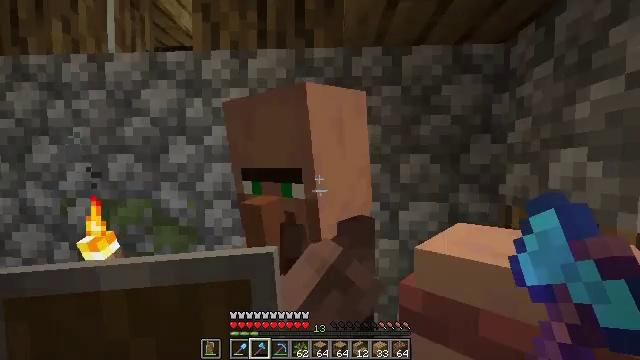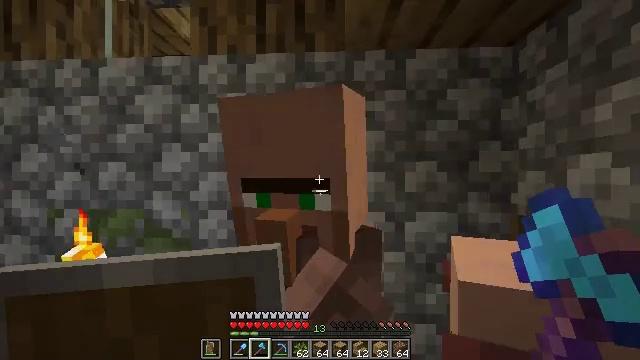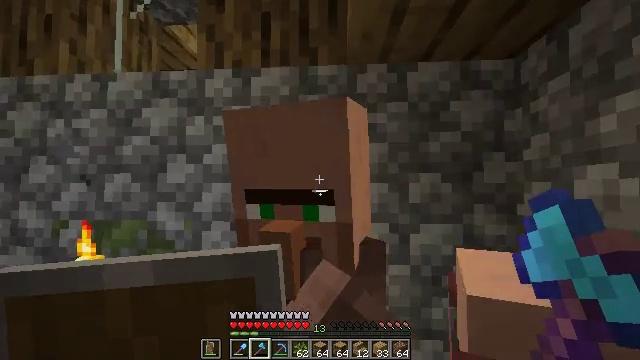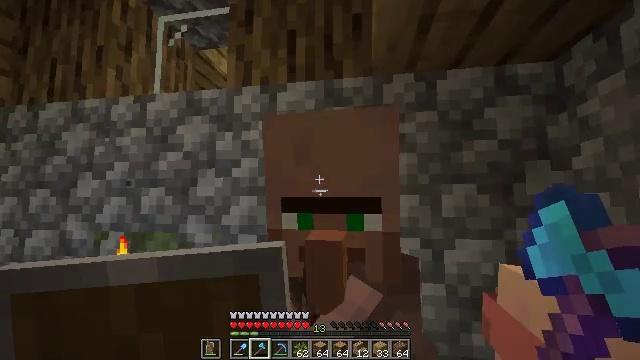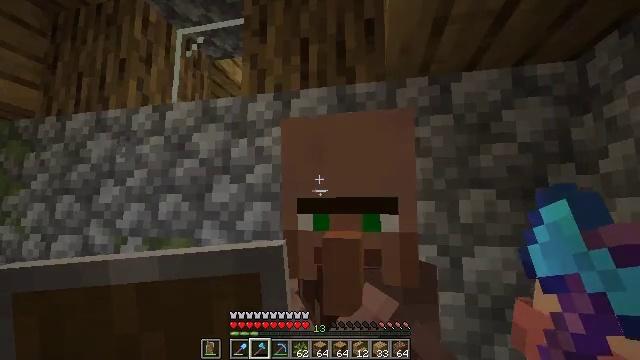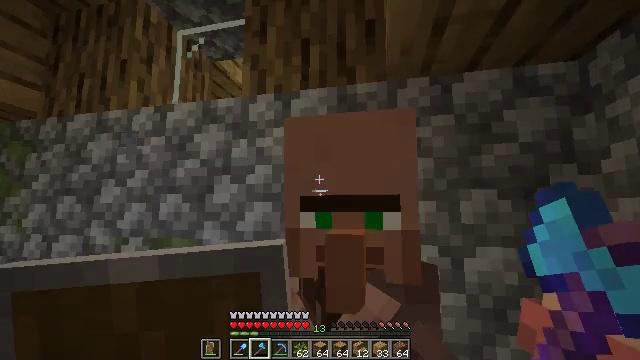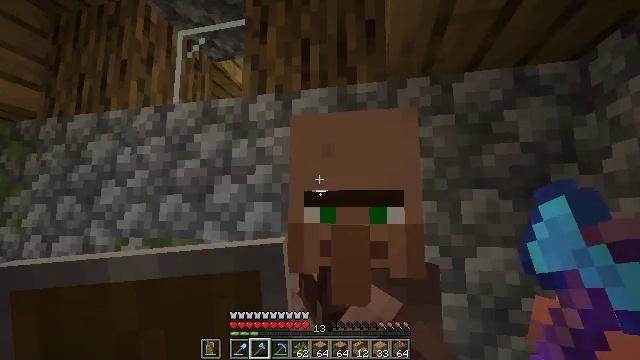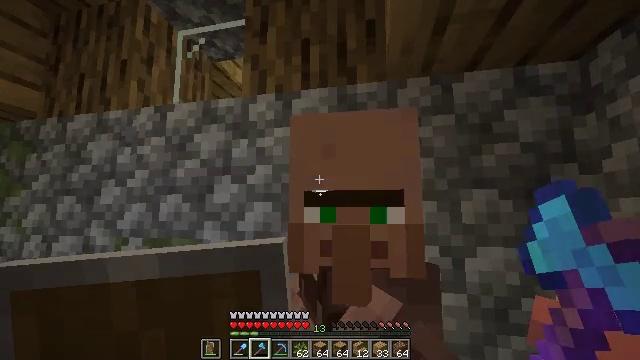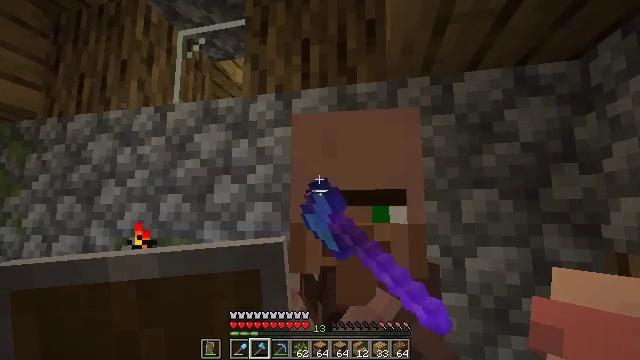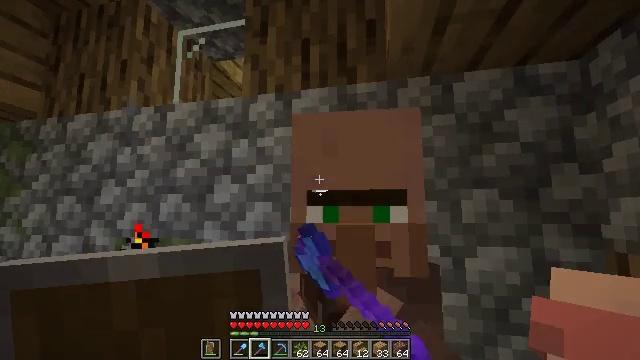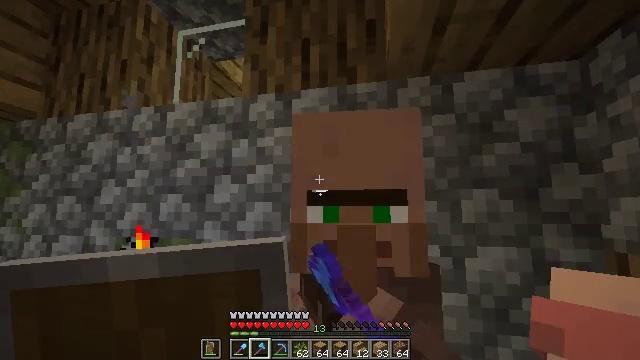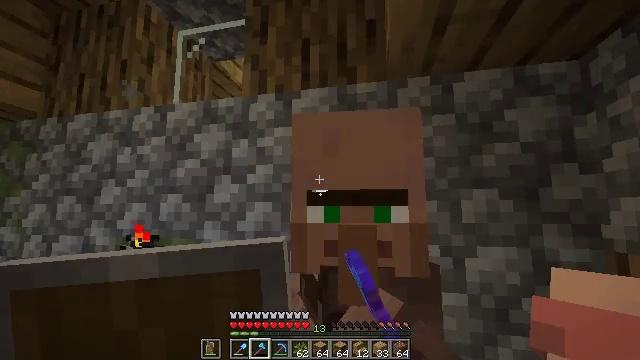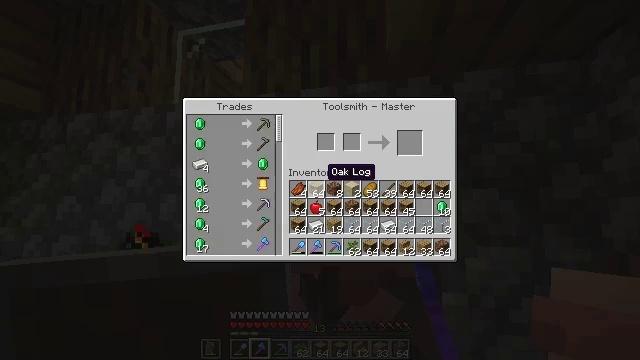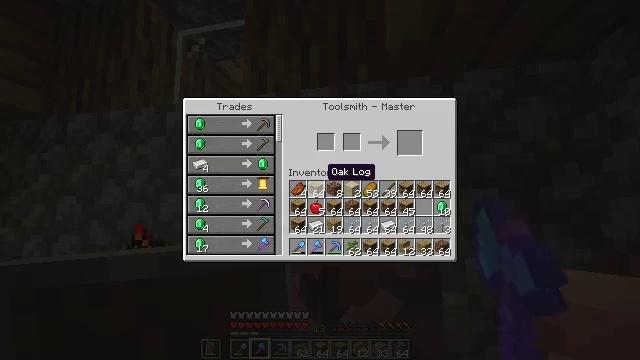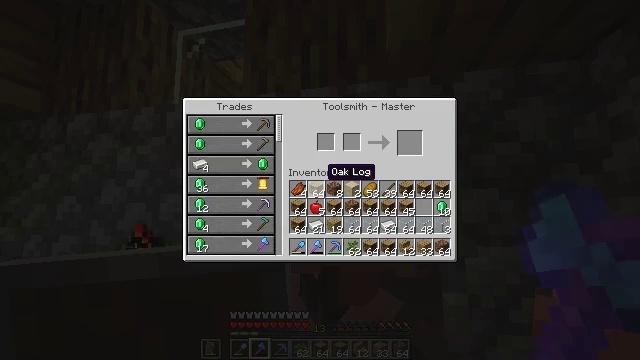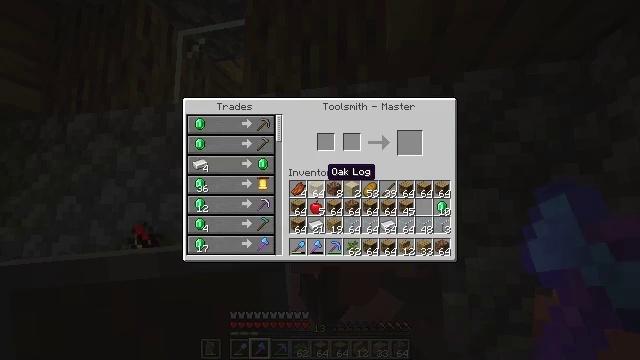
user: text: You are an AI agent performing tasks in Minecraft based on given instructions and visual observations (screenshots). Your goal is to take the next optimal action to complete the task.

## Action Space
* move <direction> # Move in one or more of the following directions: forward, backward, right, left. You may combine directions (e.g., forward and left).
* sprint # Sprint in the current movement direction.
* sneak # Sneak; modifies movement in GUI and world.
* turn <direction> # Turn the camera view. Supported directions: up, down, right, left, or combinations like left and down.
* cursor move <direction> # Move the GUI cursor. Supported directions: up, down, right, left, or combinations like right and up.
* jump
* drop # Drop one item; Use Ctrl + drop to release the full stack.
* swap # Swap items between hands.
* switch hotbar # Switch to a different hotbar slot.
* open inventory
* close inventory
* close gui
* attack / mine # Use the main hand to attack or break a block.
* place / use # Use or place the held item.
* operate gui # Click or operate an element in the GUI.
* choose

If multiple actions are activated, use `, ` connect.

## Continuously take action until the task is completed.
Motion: motion action
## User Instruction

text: Craft an emerald with the available materials.
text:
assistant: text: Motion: turn up
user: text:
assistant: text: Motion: turn up
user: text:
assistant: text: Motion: turn left and up
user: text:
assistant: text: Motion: turn left and up
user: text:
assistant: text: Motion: no_op
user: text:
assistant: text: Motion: no_op
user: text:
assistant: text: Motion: use / place
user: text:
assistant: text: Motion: use / place
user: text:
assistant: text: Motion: use / place
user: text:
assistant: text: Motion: no_op
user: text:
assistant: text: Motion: no_op
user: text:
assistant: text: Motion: open gui
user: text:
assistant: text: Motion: no_op
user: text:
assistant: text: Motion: no_op
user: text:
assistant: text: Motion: no_op
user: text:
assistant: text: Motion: no_op
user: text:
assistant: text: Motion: no_op
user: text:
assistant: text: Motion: no_op
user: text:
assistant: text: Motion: cursor move left
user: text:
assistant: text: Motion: cursor move left
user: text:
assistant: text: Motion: cursor move left
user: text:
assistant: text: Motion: sneak
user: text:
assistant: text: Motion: sneak, cursor move left
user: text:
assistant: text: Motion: sneak
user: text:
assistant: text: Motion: sneak
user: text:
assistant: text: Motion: sneak
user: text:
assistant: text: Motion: sneak
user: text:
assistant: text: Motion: sneak
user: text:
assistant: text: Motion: sneak, operate gui
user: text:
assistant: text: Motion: sneak, operate gui